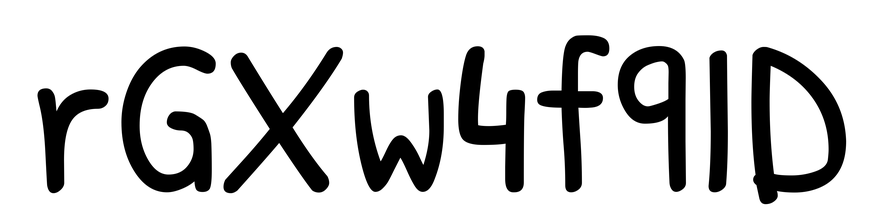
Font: PatrickHand-Regular